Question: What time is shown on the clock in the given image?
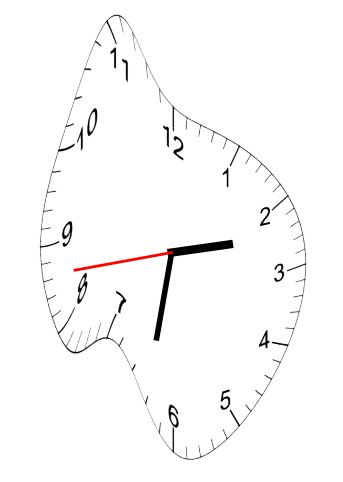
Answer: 02:31:43